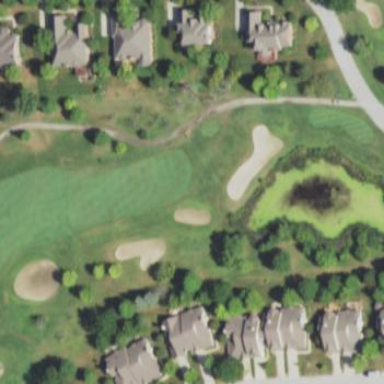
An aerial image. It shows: Water hazard in golf course. The hazard is natural water feature.